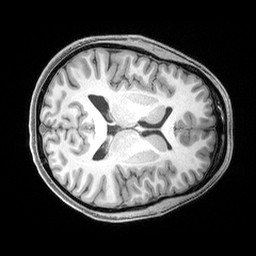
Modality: T1w
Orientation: axial
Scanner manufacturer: siemens
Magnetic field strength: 3 T
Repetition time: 2.4 s
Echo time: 0.00215 s